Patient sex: M
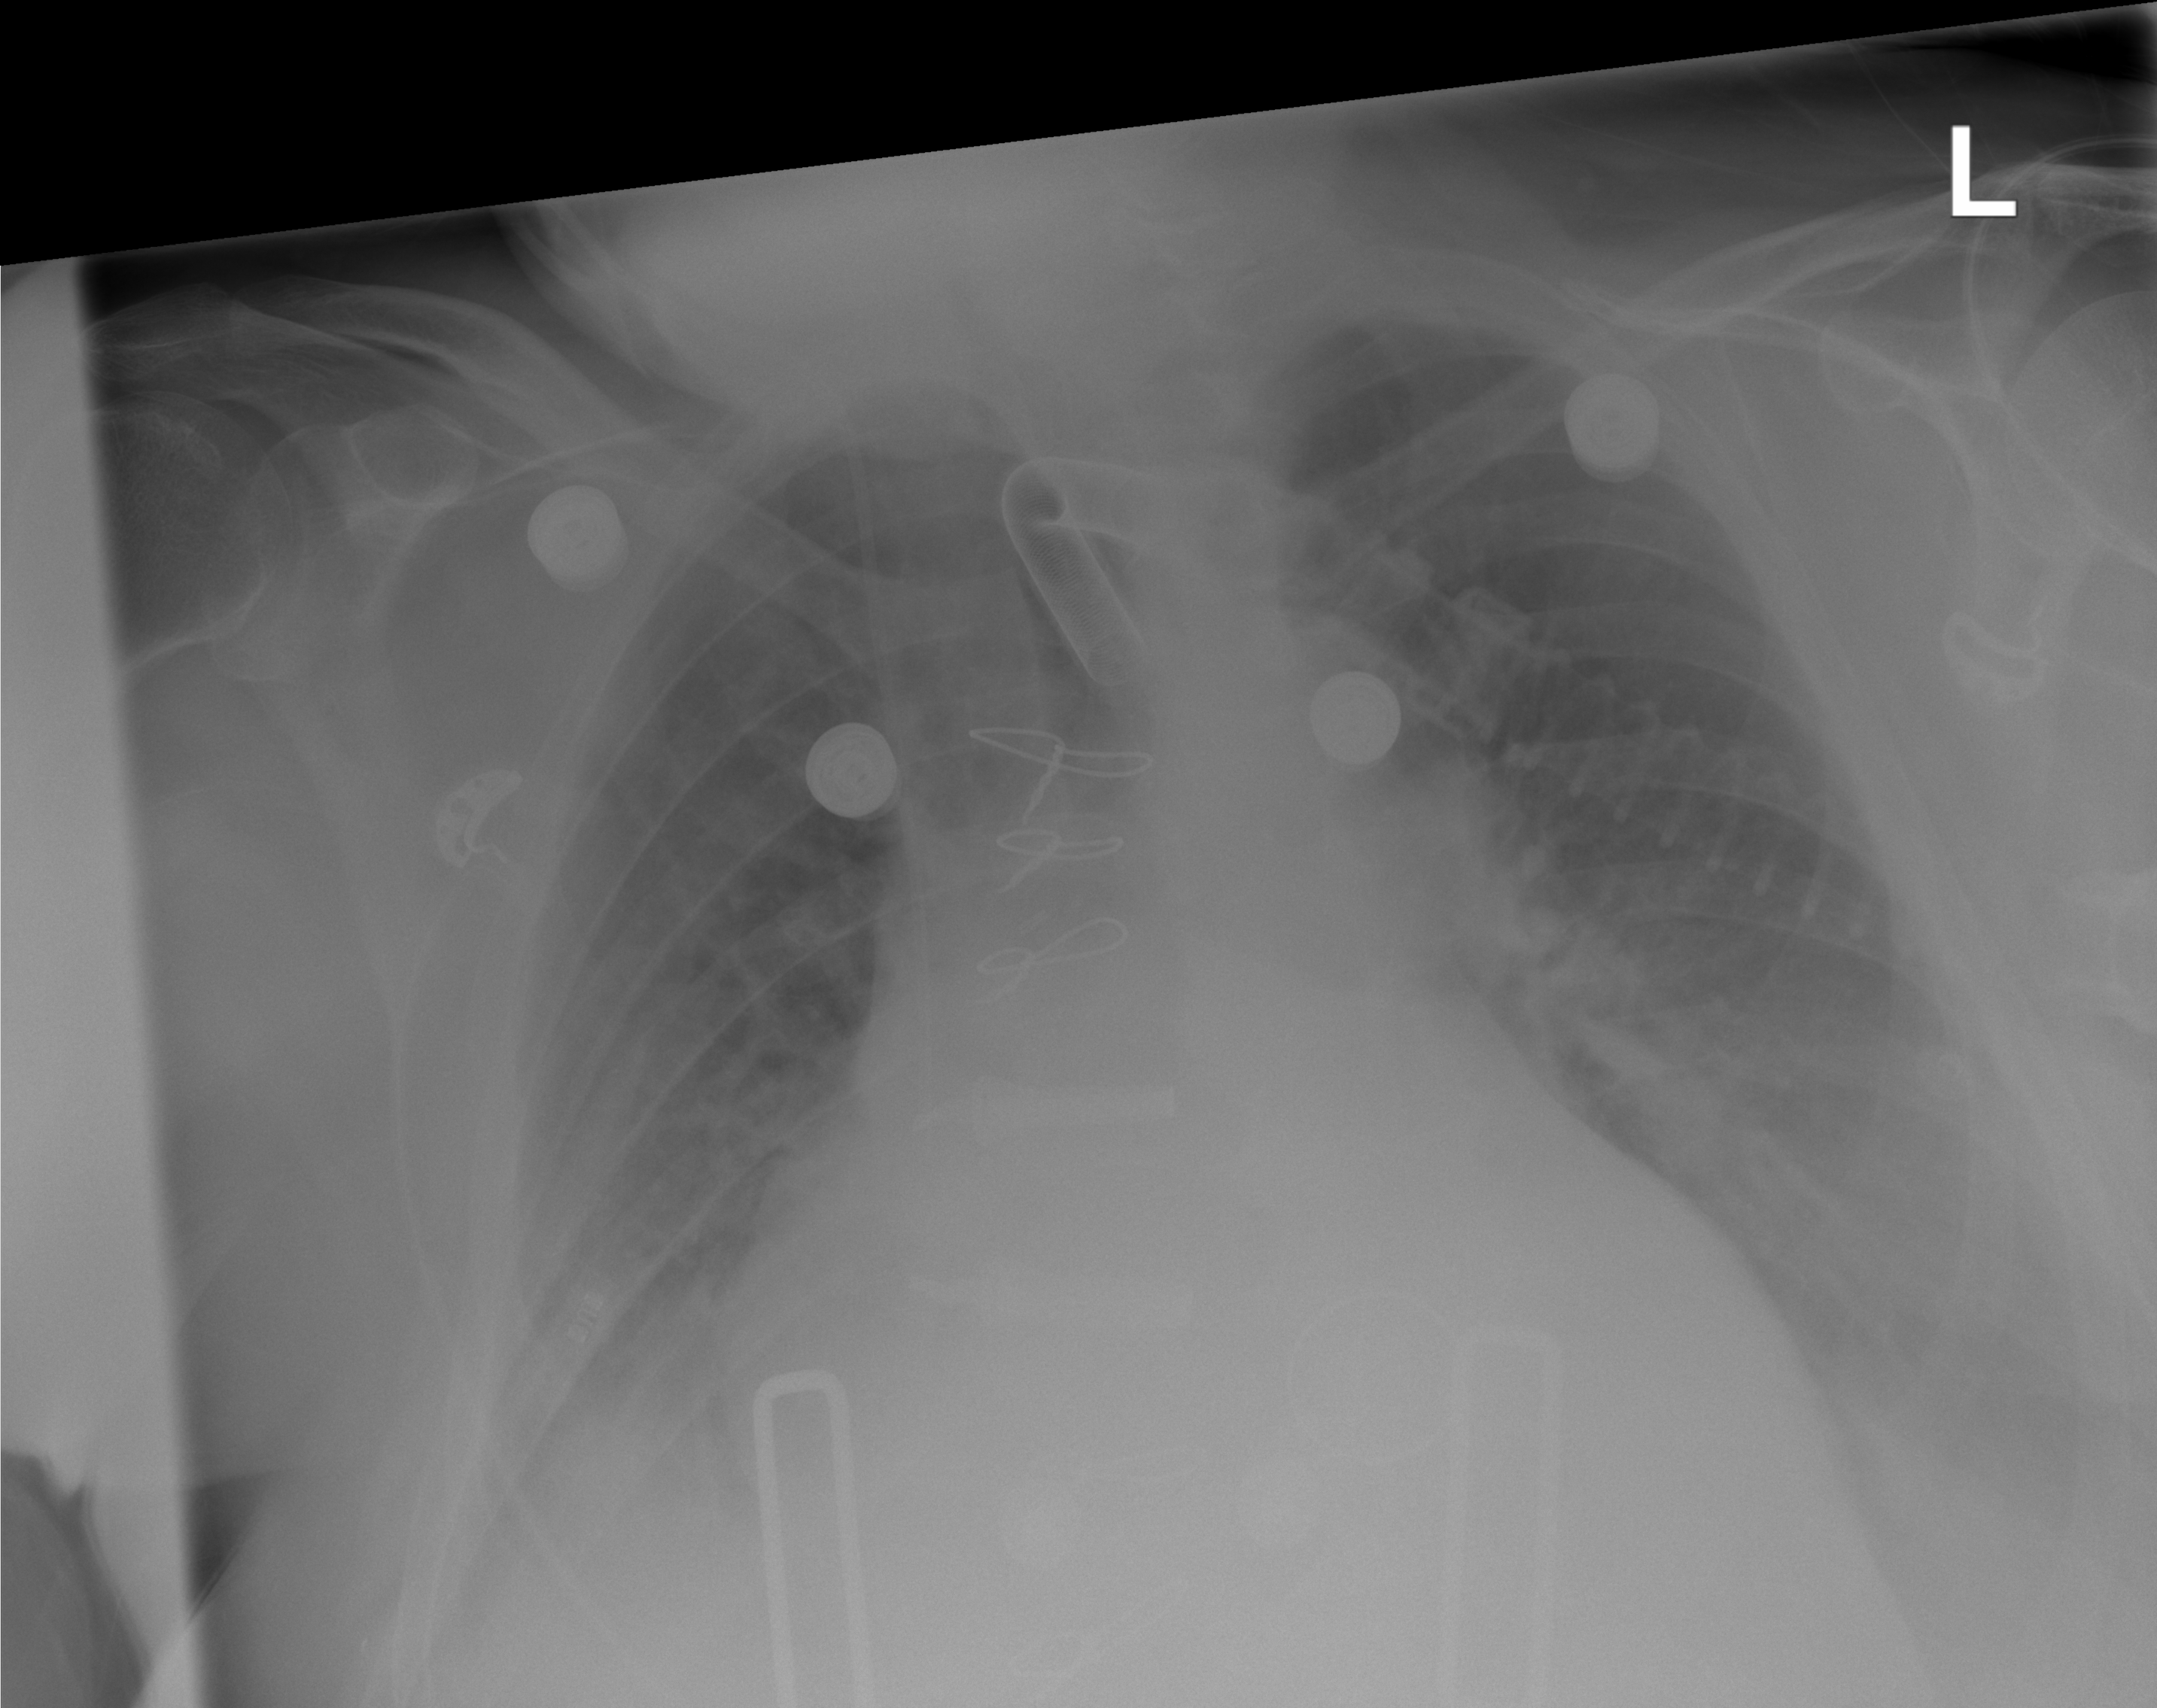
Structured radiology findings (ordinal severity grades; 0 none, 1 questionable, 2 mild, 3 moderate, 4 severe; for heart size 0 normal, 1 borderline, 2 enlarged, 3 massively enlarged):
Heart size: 3
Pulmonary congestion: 2
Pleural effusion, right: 2
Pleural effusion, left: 3
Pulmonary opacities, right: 0
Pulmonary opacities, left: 0
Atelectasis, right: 2
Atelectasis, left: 2